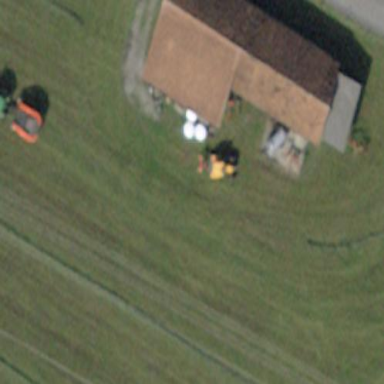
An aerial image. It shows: Barn.